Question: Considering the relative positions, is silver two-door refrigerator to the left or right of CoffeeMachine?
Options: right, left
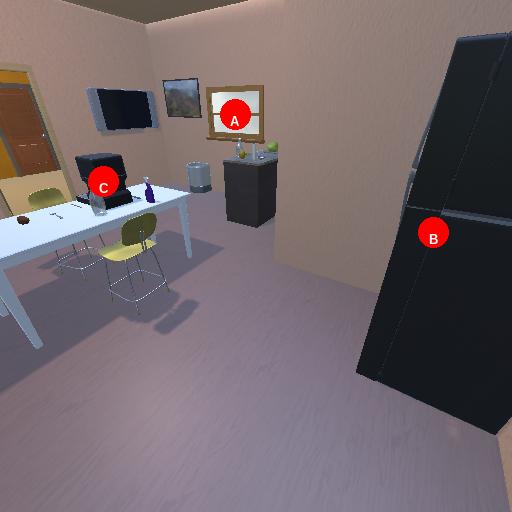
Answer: right